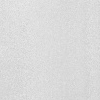
Atmospheric dust classification: dusty